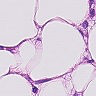
Metastatic tissue present: yes